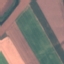
Label: AnnualCrop